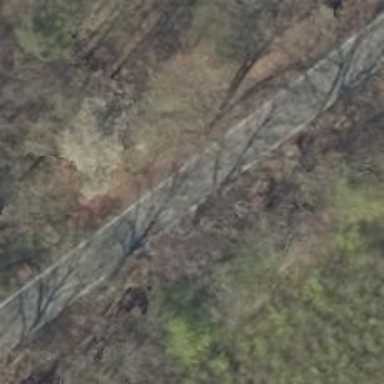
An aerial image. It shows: Secondary road with asphalt surface.